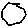
Label: hexagon